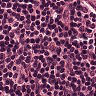
Metastatic tissue present: no